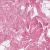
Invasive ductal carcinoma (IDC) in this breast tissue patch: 0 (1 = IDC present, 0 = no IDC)